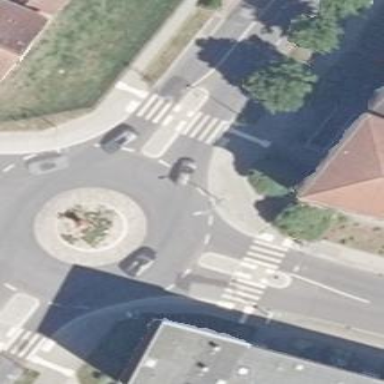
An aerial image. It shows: Secondary road made of asphalt leading to roundabout.